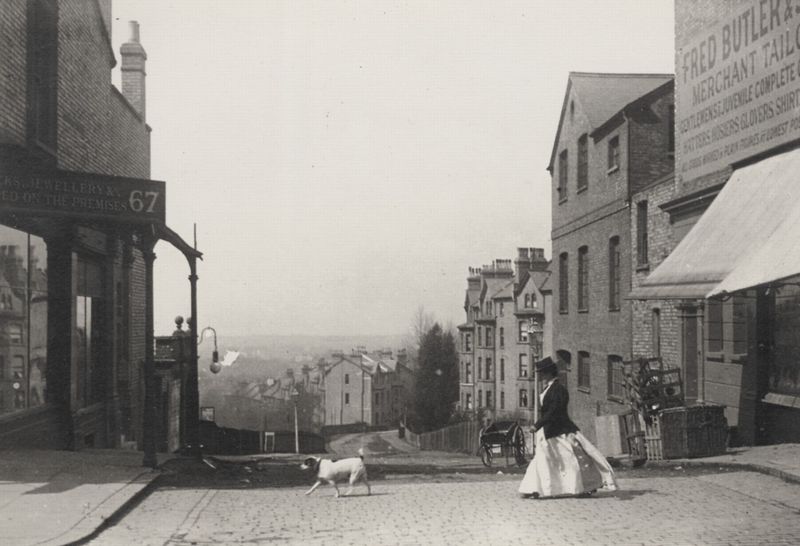
Titel: In der Umgebung des Crystal Palace
Künstler: Francois Emile Zola
Schlagwörter: berg, himmel, schatten, weiß, stadt, fenster, frau, grau, holz, hut, kleid, lampe, lampen, laterne, laternen, licht, schaufenster, schwarz, strasse, ausblick, blick, dach, dame, haus, hund, wolke, rock, zylinder, jacke, stein, möbel, ferne, horizont, häuser, hügel, spiegelung, weite, gehen, sonne, gewand, kostüm, england, tal, schornstein, fassaden, geschäft, pflaster, vedute, leine, abhang, körbe, hang, leer, dorf, dächer, allee, dunst, backstein, amerika, geschäfte, kutsche, laden, läden, schubkarre, wagen, wehen, frack, roch, jacket, foto, fotografie, photographie, schild, bürgersteig, gehsteig, spaziergang, schwarz weiß, gehweg, kopfsteinpflaster, quer, reklame, photo, schattenwurf, sicht, stadtlandschaft, usa, london, fotographie, markise, strassenlaternen, markisen, sonnenschutz, überquerung, hausnummer, mops, bergab, marquise, gassi gehen, überqueren, auslagen, straßenpflaster, fred, pflaser, abschuss, fussgängerin, jack russel, queren, schaufenser, stadtblick, handkarre, markisse, 67, gassie, straße überqueren